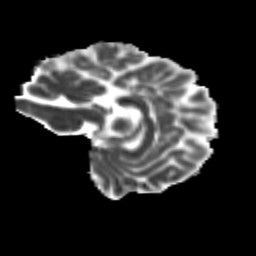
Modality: MD
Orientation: sagittal
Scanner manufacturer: siemens
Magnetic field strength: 3 T
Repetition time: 9.2 s
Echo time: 0.084 s